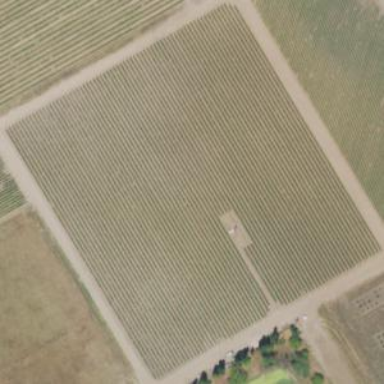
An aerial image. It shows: Vineyard growing grapes.